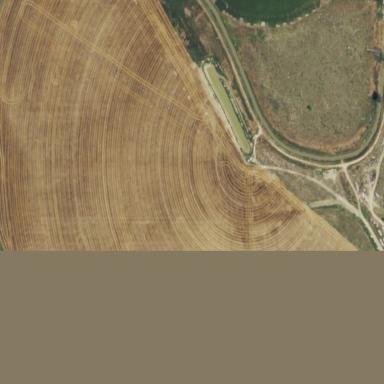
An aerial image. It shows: Farmland with pivot irrigation system.